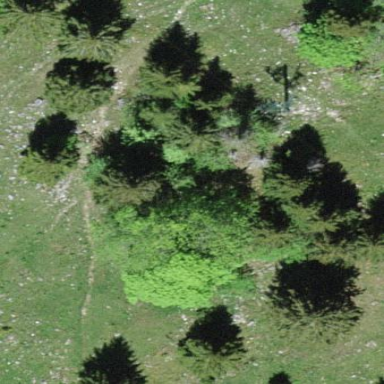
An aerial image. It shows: Mixed forest with variety of leaf types and cycles.